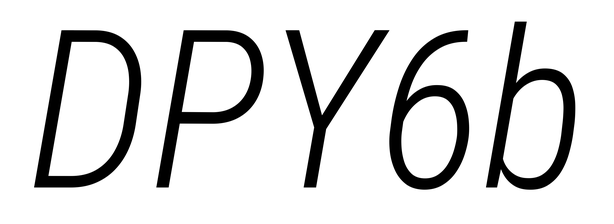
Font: Roboto-Italic_Condensed_Light_Italic